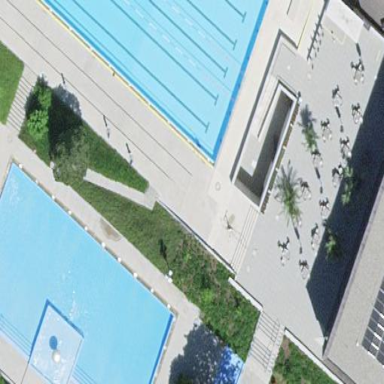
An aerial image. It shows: Swimming pool area designated for leisure and sport.